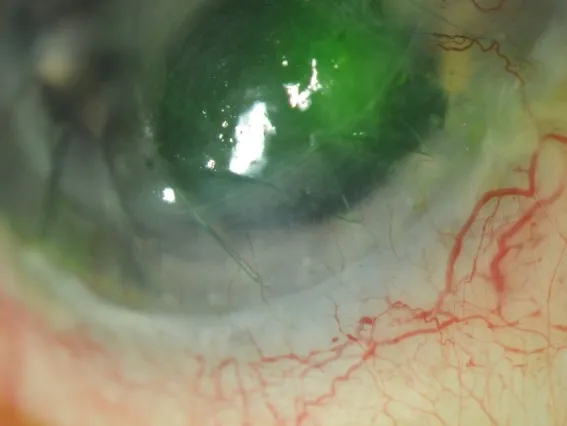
Geographic corneal ulcer involving the graft-host interface.
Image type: pathology (h&e)